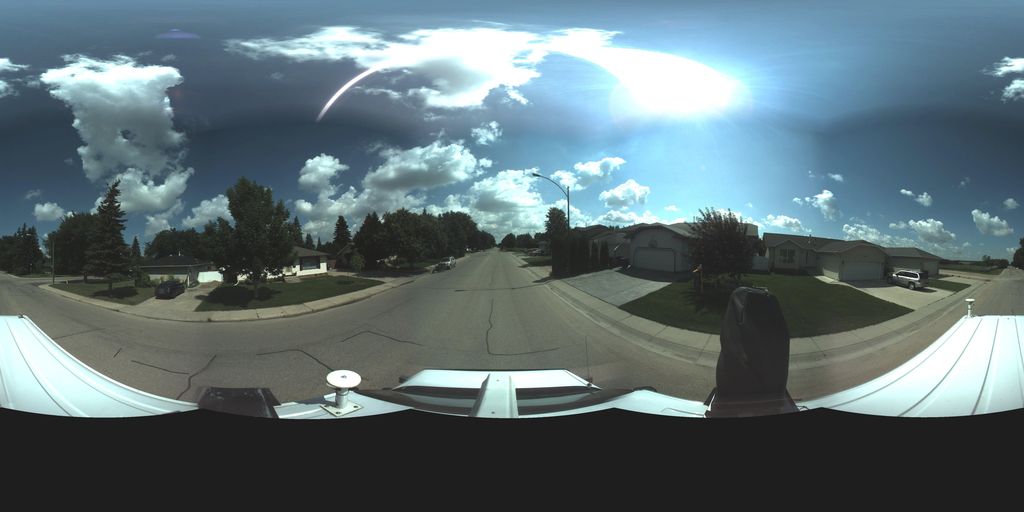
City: saskatoon